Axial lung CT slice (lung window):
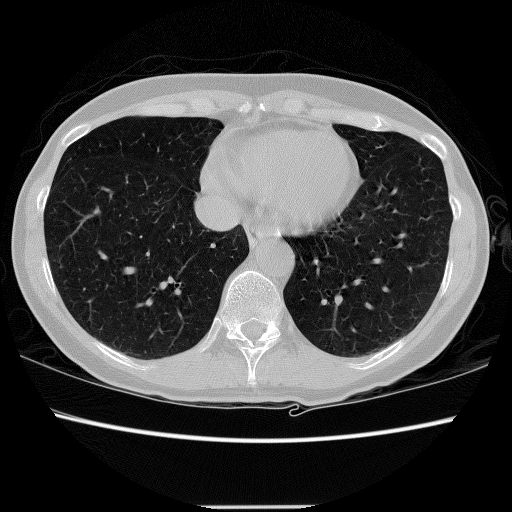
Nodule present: no